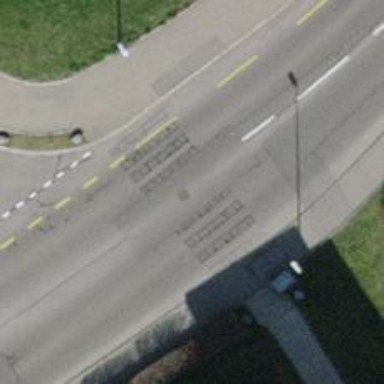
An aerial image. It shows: Secondary road with asphalt surface. There is separate sidewalk and dedicated cycle lane on the left.